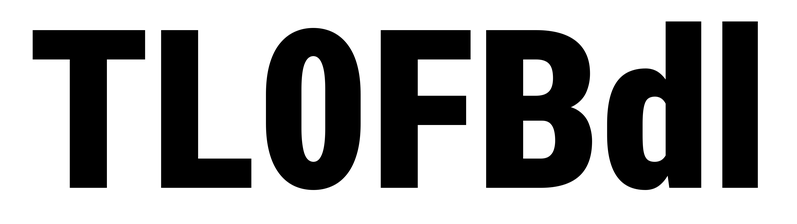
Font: Roboto_Condensed_Black